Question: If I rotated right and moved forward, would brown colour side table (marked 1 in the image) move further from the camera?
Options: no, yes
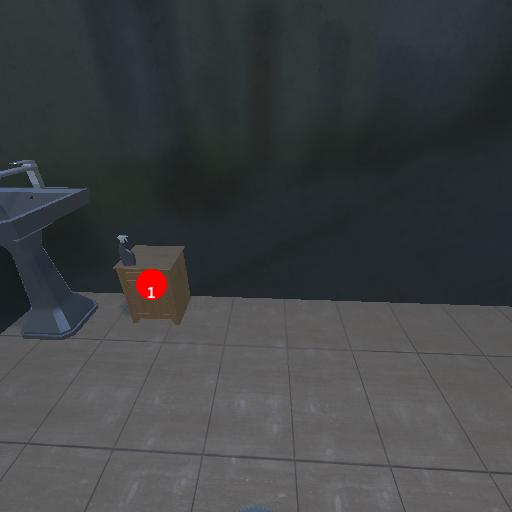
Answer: no